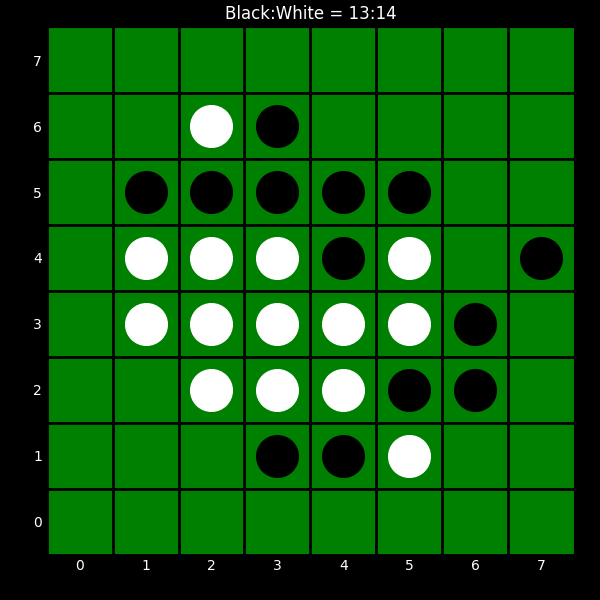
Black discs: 13
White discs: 14